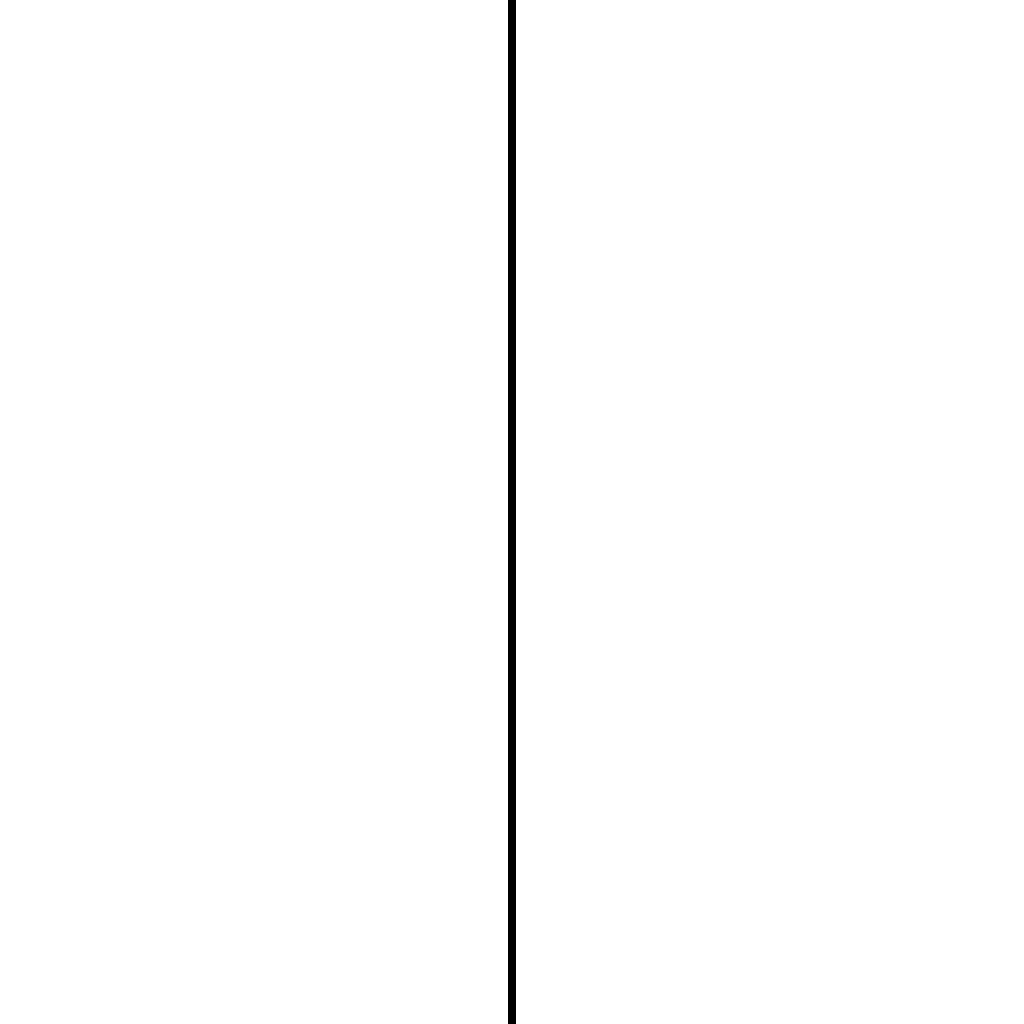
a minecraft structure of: Diablo ... bad low quality